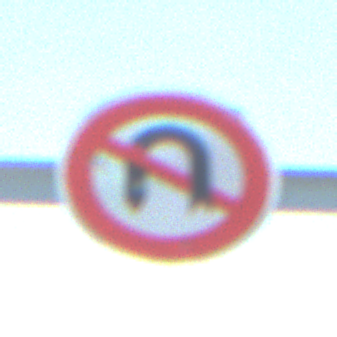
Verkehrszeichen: VerbotWenden
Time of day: SunriseSunset
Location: Outdoor (Nature)
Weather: Clear
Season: Winter
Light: Natural